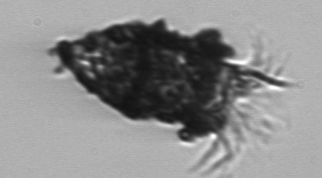
Label: Tintinnopsis